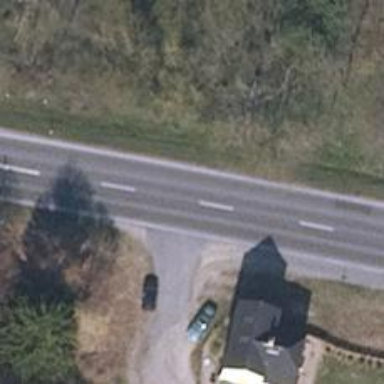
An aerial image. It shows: Asphalt road classified as primary highway.